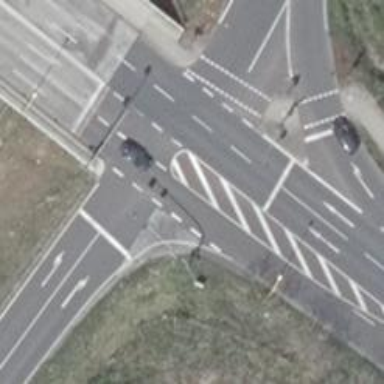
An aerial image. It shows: Road with traffic signals.